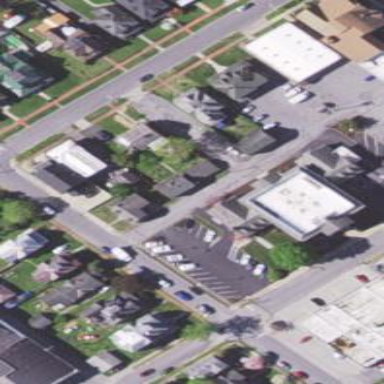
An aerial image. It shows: Courthouse building.